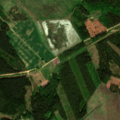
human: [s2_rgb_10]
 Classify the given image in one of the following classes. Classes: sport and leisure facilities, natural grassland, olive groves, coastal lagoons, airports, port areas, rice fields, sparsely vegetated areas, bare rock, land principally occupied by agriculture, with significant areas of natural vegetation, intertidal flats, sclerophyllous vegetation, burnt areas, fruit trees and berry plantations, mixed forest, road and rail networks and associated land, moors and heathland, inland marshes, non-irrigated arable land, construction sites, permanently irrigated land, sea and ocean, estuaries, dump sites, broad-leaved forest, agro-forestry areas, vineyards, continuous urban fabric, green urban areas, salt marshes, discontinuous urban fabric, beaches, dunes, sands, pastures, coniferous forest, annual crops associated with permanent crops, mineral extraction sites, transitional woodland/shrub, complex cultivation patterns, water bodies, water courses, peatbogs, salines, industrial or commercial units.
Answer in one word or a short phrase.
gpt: non-irrigated arable land, pastures, coniferous forest, mixed forest